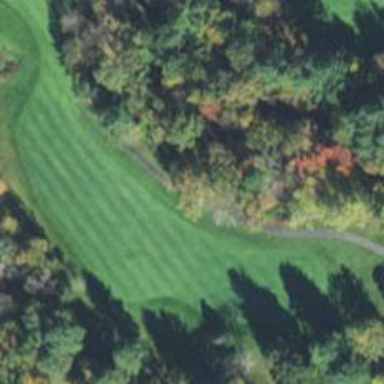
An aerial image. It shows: Path used for both walking and golf.